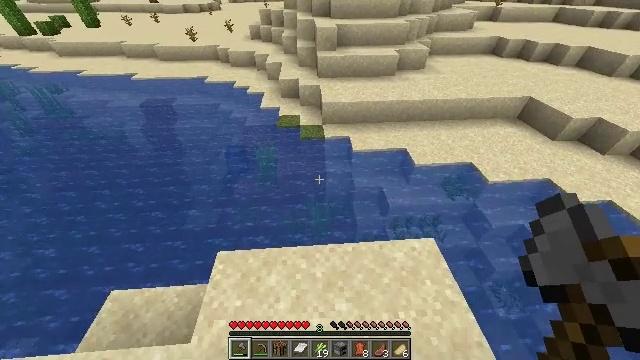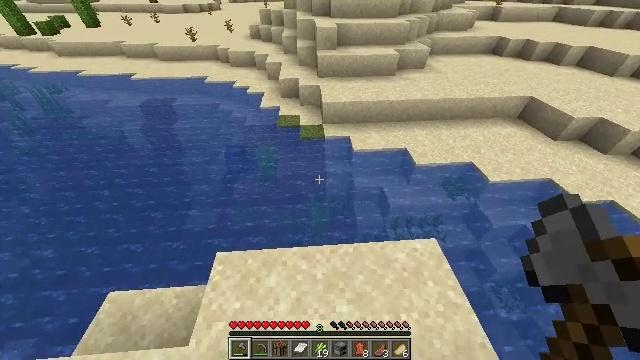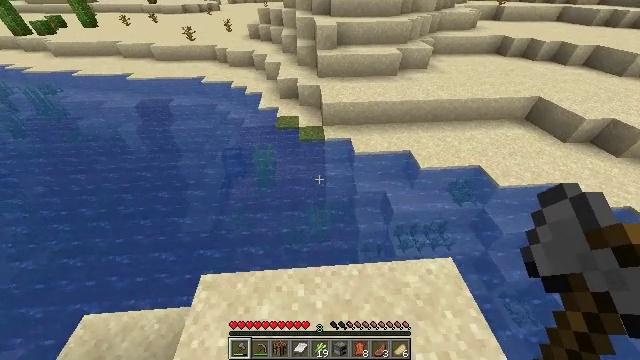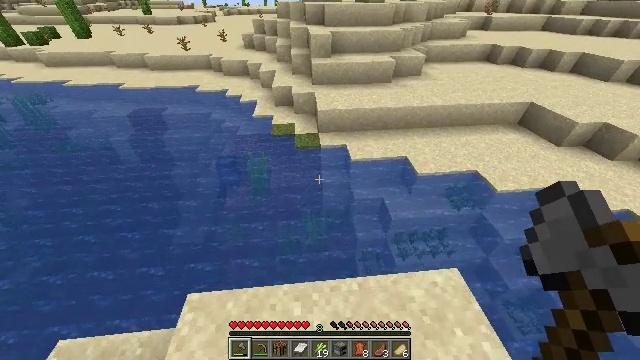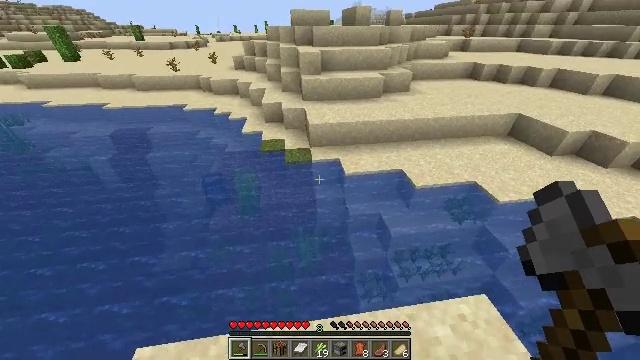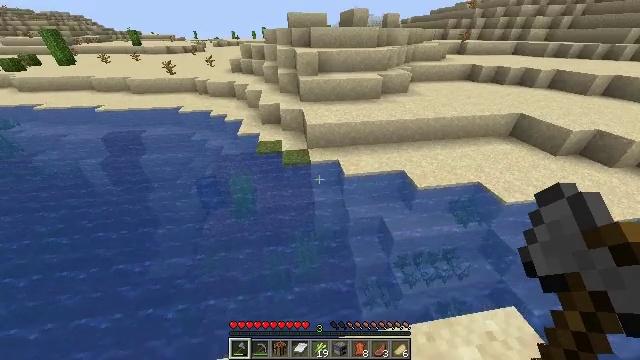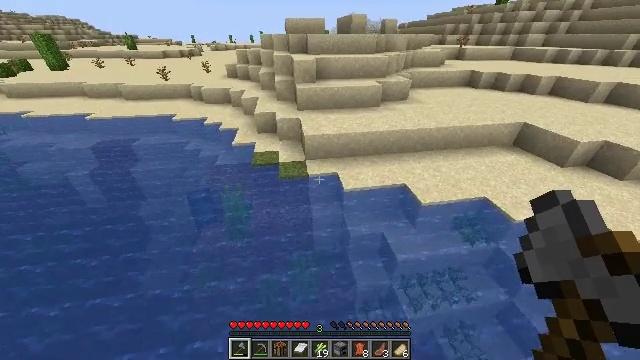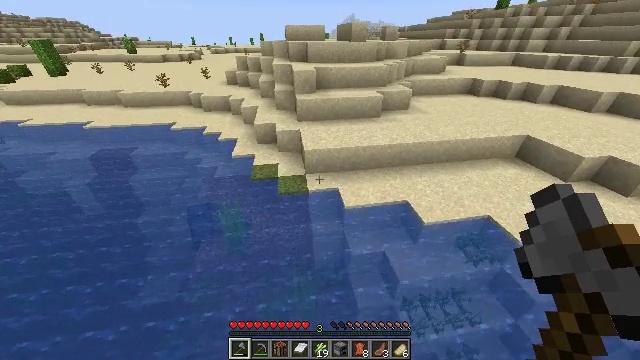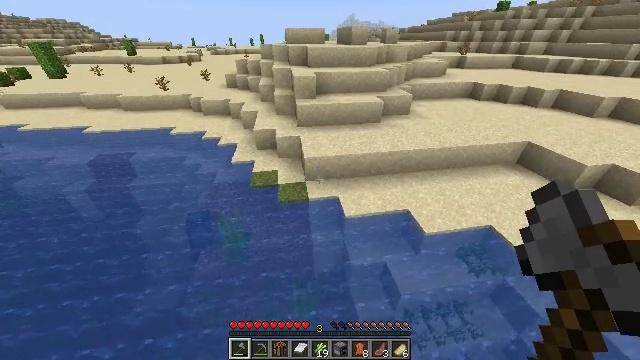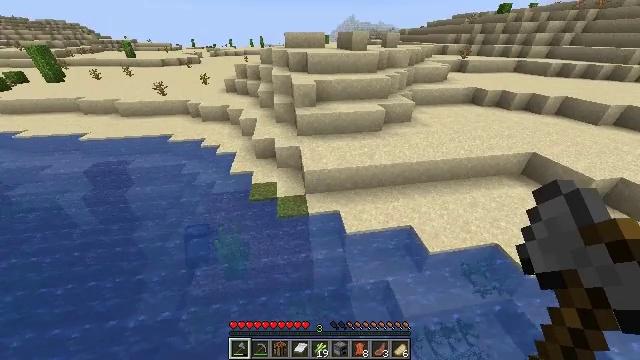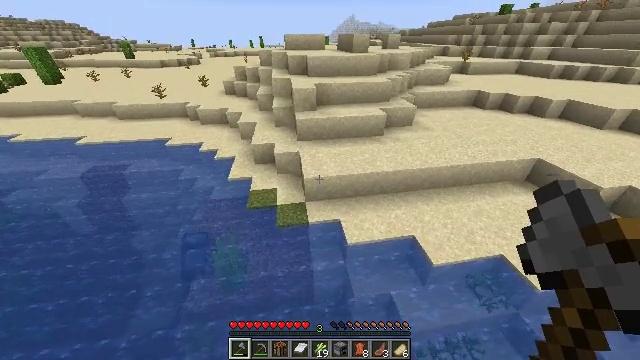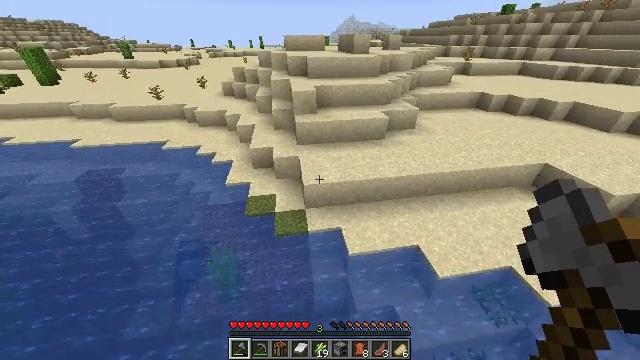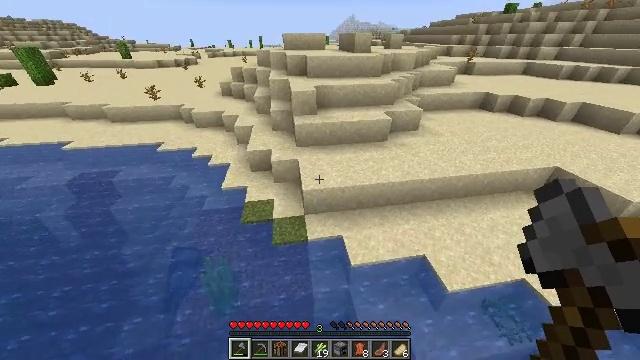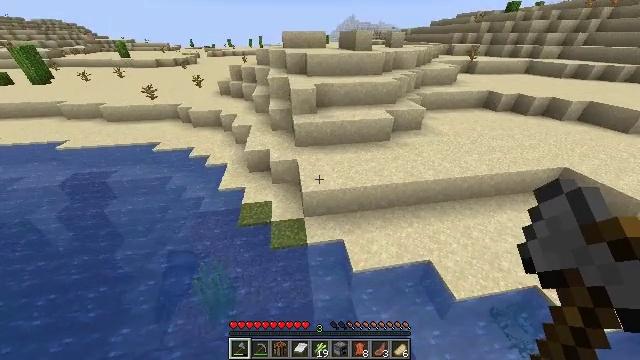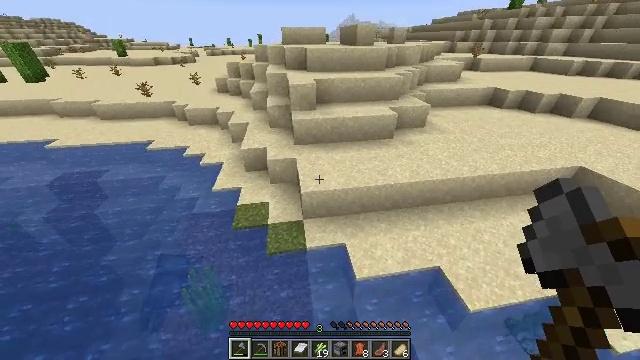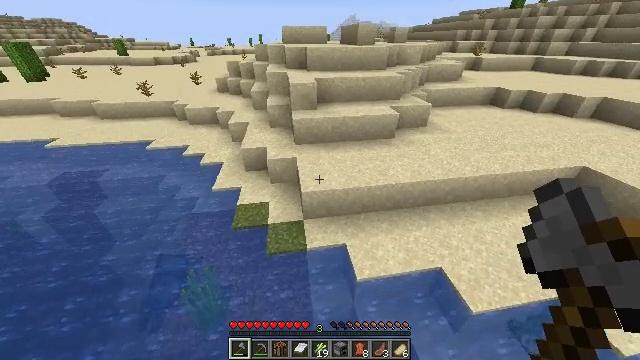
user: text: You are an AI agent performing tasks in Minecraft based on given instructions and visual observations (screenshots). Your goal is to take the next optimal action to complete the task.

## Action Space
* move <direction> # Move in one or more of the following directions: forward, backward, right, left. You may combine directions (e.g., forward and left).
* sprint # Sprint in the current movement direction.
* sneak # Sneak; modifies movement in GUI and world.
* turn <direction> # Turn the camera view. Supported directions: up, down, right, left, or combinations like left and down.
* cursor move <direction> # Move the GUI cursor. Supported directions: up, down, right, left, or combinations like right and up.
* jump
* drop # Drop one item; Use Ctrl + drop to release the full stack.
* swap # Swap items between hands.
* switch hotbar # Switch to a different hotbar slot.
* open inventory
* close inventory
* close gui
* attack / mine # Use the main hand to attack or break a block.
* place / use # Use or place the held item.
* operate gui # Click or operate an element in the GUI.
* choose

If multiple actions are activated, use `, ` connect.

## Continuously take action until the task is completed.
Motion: motion action
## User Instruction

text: Gather a dead bush.
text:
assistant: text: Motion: move forward, sprint
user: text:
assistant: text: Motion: move forward, sprint
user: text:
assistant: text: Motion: move forward, sprint, turn right and up
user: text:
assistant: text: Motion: move forward, sprint, turn right and up, jump
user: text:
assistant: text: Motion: move forward, sprint, turn up, jump
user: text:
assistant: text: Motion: move forward, sprint, jump
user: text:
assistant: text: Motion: move forward, sprint, jump
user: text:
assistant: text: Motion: move forward, sprint, jump
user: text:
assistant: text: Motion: move forward, sprint, jump
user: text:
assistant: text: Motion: move forward, sprint, jump
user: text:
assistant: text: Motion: move forward, sprint
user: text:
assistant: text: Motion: move forward, sprint
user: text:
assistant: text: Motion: move forward, sprint
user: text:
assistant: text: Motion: move forward, sprint
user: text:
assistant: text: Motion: move forward, sprint
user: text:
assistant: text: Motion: move forward, sprint
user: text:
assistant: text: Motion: move forward, sprint
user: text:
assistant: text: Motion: move forward, sprint
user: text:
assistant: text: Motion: move forward, sprint
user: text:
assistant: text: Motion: move forward, sprint
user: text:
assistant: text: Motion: move forward, sprint, turn right and up
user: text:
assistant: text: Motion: move forward, sprint, turn right and up, jump
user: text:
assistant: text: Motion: move forward, sprint, jump
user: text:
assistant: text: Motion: move forward, sprint, jump
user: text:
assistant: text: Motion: move forward, sprint, jump
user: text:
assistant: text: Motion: move forward, sprint, jump
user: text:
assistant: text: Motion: move forward, sprint, jump
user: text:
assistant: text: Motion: move forward, sprint, jump
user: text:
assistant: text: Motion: move forward, sprint, jump
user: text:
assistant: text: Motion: move forward, sprint, jump